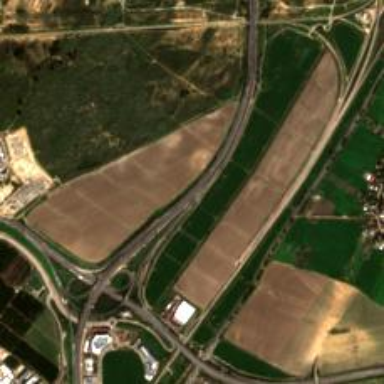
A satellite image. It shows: Motorway junction.